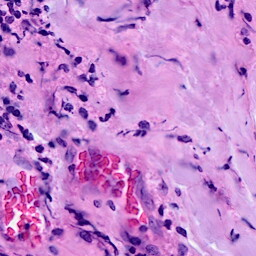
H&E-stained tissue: Breast